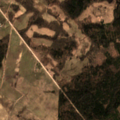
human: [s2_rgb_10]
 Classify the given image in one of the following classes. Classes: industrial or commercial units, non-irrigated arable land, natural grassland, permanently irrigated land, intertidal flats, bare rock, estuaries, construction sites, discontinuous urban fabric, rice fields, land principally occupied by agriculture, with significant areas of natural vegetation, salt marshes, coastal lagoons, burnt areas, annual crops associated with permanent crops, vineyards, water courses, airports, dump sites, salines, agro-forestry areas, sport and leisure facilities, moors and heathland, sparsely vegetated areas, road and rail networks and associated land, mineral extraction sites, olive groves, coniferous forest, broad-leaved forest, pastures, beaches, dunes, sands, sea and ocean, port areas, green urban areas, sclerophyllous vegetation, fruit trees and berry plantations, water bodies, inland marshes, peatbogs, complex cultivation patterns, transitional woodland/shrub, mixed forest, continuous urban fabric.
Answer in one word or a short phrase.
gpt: non-irrigated arable land, pastures, land principally occupied by agriculture, with significant areas of natural vegetation, mixed forest, transitional woodland/shrub